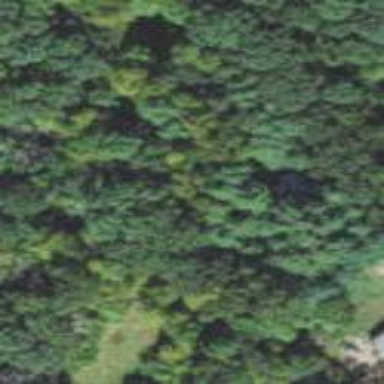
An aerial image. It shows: Mixed woodland area with various types of leaves.